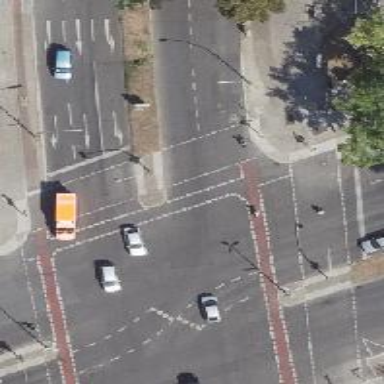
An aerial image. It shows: Crossing with traffic signals.